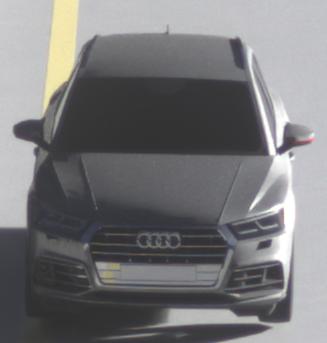
Make: Audi
Model: Q5 45 TFSI
Detailed model: Q5 (FY)
Model produced from: 2019/01
Model produced until: 2019/05
Doors: 5
Color: gray
Road condition: wet road
Daytime: morning or afternoon
Contrast: medium contrast